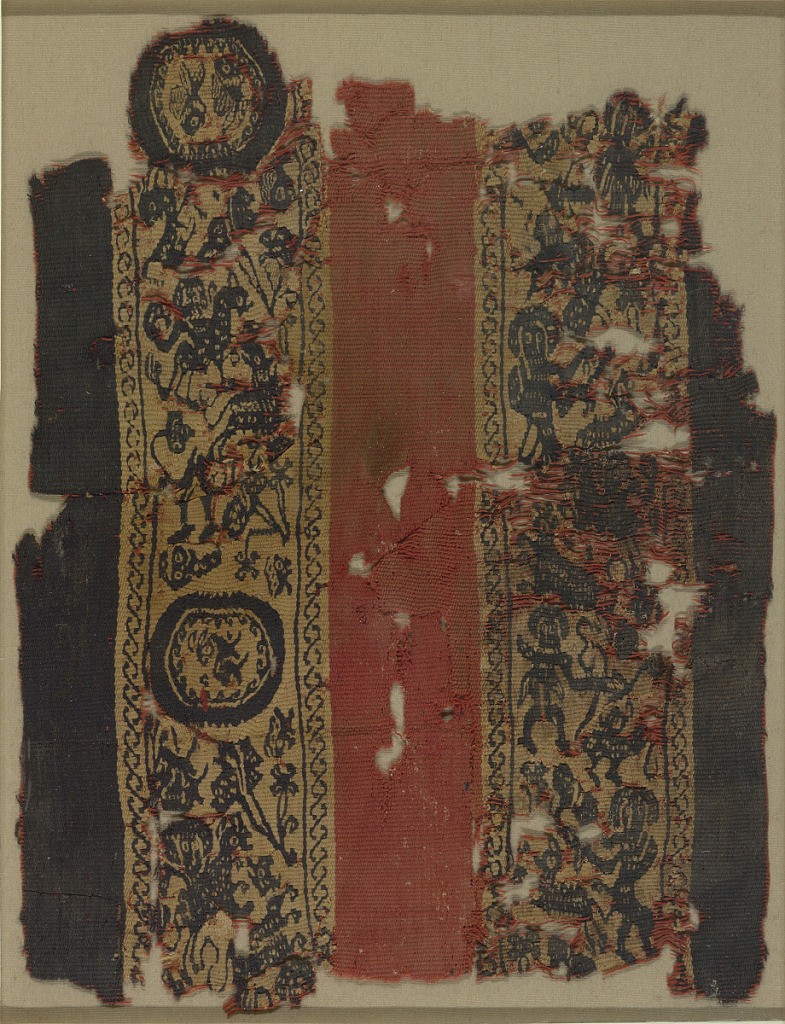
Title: Fragment
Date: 9th–11th century
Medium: wool warp; wool and linen weft Technique: tapestry (plain weave) with slits and dove tailing
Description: Coptic fragment has solid-colored stripes of dark brown and red alternating with patterned stripes with figures, animals, plants, fish, and medallions.